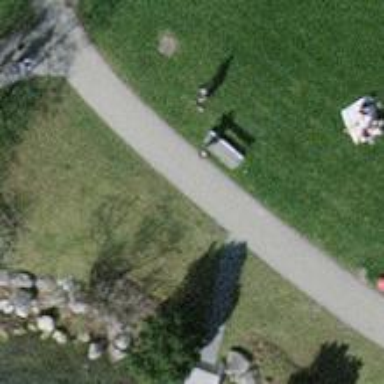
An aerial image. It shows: Bench.